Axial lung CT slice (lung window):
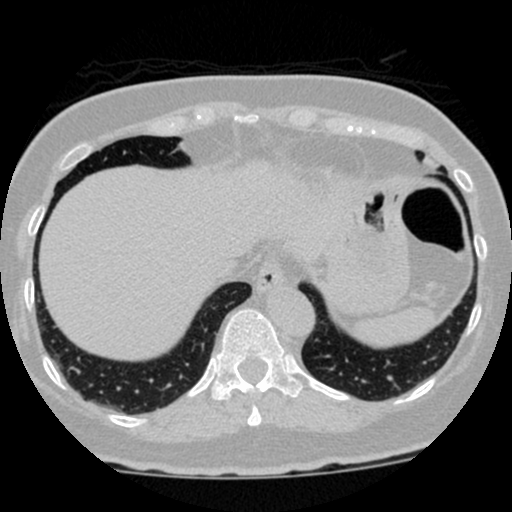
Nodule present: no